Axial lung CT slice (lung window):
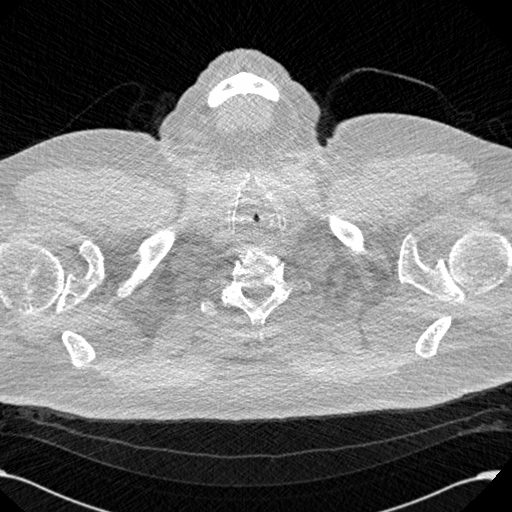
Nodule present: no